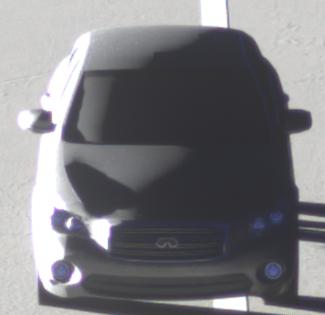
Make: Infiniti
Model: M 37
Detailed model: M (Y51)
Model produced from: 2010/10
Model produced until: 2013/11
Doors: 4
Color: gray
Road condition: dry road
Daytime: sunrise or sunset
Contrast: high contrast